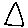
Label: triangle